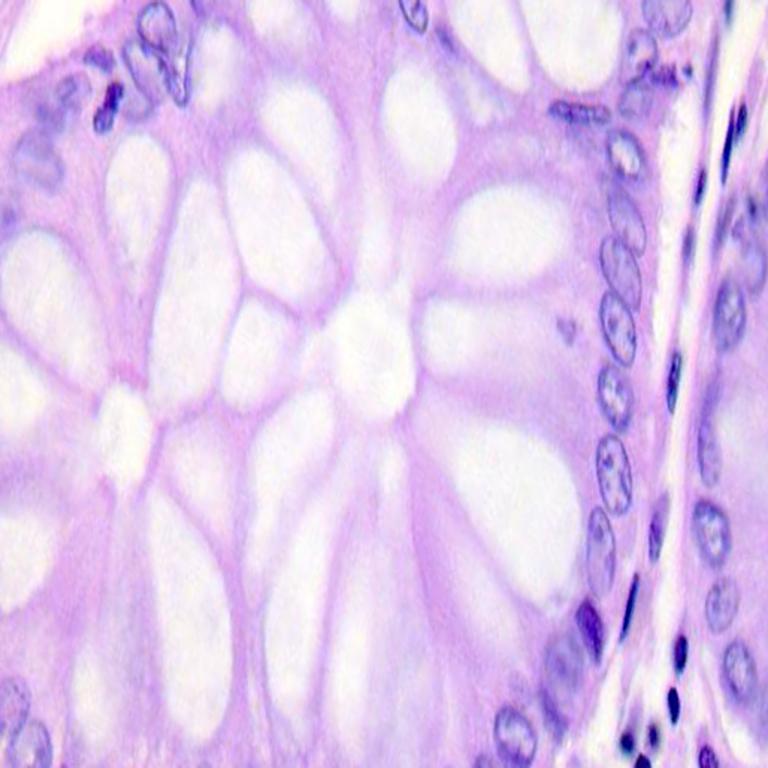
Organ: colon
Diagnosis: benign